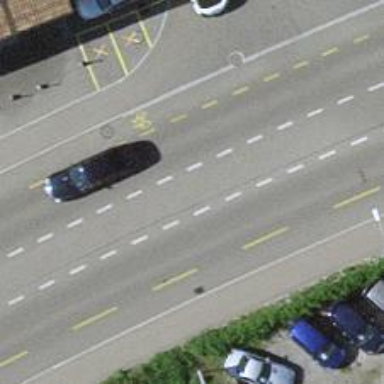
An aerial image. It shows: Tertiary road with designated cycle lane.